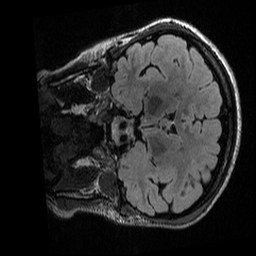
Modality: T2w
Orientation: coronal
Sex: female
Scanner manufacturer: ge
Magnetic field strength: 3 T
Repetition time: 6 s
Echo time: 0.1258 s